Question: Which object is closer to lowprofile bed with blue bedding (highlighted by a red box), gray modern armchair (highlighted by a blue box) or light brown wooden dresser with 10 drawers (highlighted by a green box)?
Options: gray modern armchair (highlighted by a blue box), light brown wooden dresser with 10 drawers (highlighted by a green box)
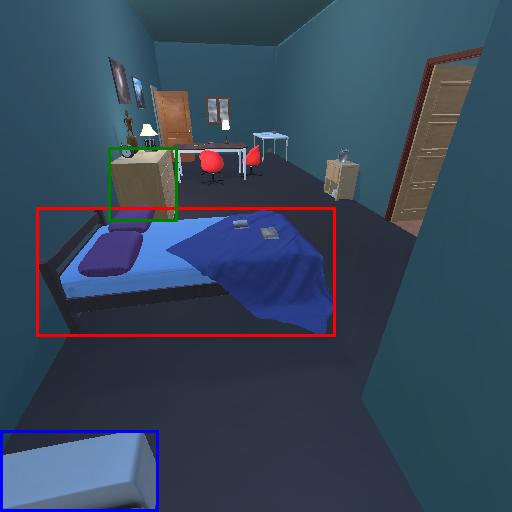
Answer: gray modern armchair (highlighted by a blue box)